Current action and preconditions to check: trajectory_clear

Your task: For each precondition in the list above, predict whether it will hold at this action.

Consider the current scene as observed from the mobile robot's camera, and analyze the predicted future states of all dynamic agents (e.g., people, animals, vehicles, or any moving entities) within the NEXT SECOND.

IMPORTANT: Only answer "very likely" if you are absolutely certain—based on strong, clear evidence—that a dynamic agent will violate the precondition in the predicted future state. Do NOT answer "very likely" for unlikely, ambiguous, or low-probability risks.

Ask yourself for each precondition: Is there a high probability, with clear and convincing evidence, that the predicted future states of any dynamic agent will interfere with the predicted future state of the currently executing action within the NEXT SECOND, causing that precondition to fail?

Assess the risk level based on these predictions. Use "likely" or "very likely" if motions create a clear risk of interference.

Use "neutral" or "improbable" if agents are nearby but their predicted paths are clearly diverging or non-conflicting.

Failure Risk Categories: "very improbable", "improbable", "neutral", "likely", "very likely"

Answer Format: Output ONLY the probability_of_failure value from these categories: "very improbable", "improbable", "neutral", "likely", "very likely"

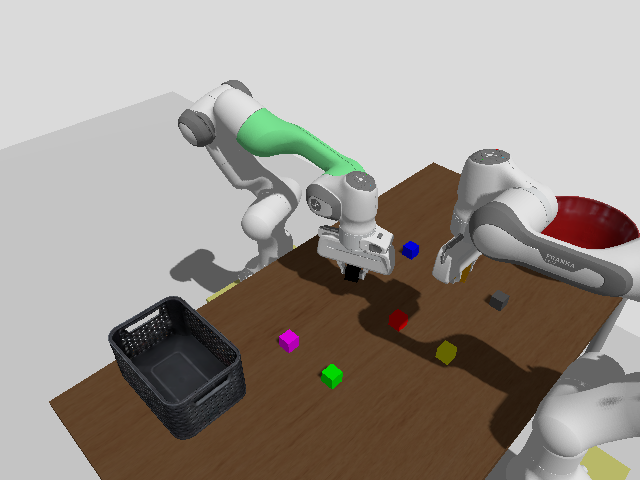

Answer: improbable